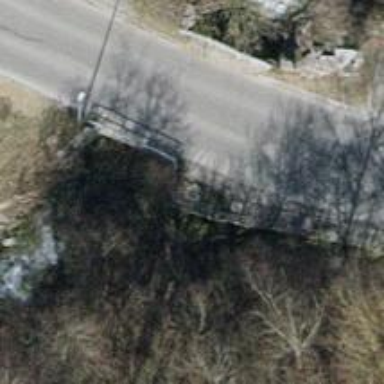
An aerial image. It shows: Culvert tunnel.